Question: I can't even copy and paste a strange checkmark looking character from my IDLE interpreter session into this text field...I am running Linux Mint Julia, python version 2.6, but it also happens in 3.1. This occurs after holding the 'shift' key and pressing 'backspace'.
I tried doing this:
'''
>>> ord('[strange-checkmark]')
8
'''
Then running the reverse:
'''
>>> chr(8)
'
'''
I'd really like to get this strange character to stop printing, and just delete the previous character instead.
I tried to recreate this character in 'gedit', 'terminal', and 'chrome'. No luck. Searching for a ASCII chart of ordinal values calls this character 'backspace'.
Here's an image from my session:

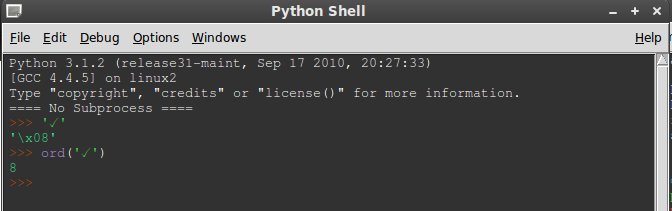
Answer: It's a confirmed bug within Tkinter, and not necessarily IDLE. See <URL>.
In brief: If you want to fix it, you're welcome to try 'xmodmap -e "keycode 22 = BackSpace"', but you run the risk of no longer being able to issue a 'Ctrl+Alt+Backspace' to kill your X Server.
: Confirmed second source on issue - See <URL>